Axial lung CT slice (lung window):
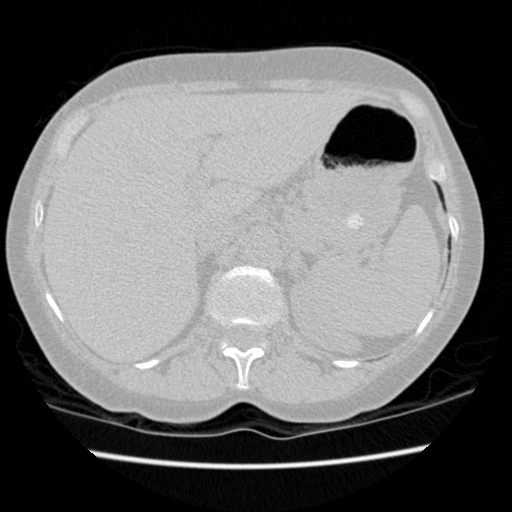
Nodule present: no